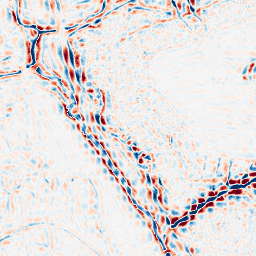
Category: wavelet
Decomposition family: wavelet_biorthogonal
Decomposition parameters: wavelet: bior5.5
level: 3
Upsampling method: quadratic
Upsampling parameters: scale: 4
Upsampling scale: 4